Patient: sex F, age 39
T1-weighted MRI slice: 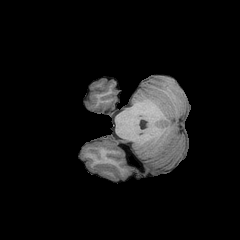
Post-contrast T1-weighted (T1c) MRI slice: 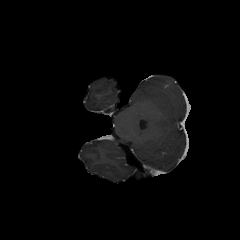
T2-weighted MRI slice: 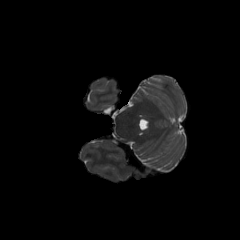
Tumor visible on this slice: no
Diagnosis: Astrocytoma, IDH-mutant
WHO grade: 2